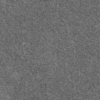
Label: dusty